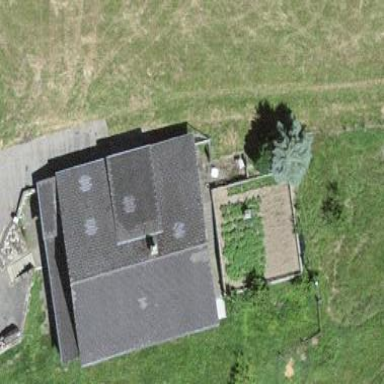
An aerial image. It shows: Farm building.